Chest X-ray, PA view. Patient: 59 years old, sex M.
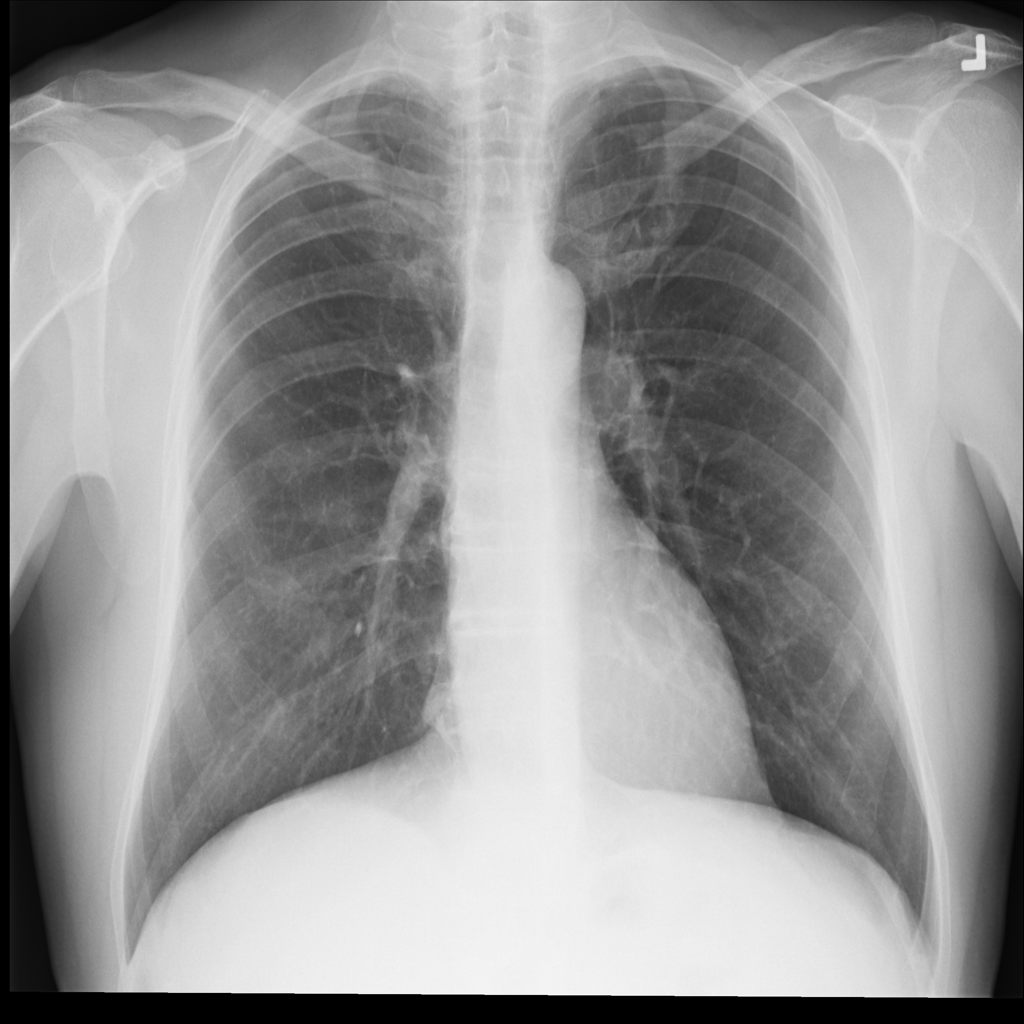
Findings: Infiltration